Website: slack
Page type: billing-address
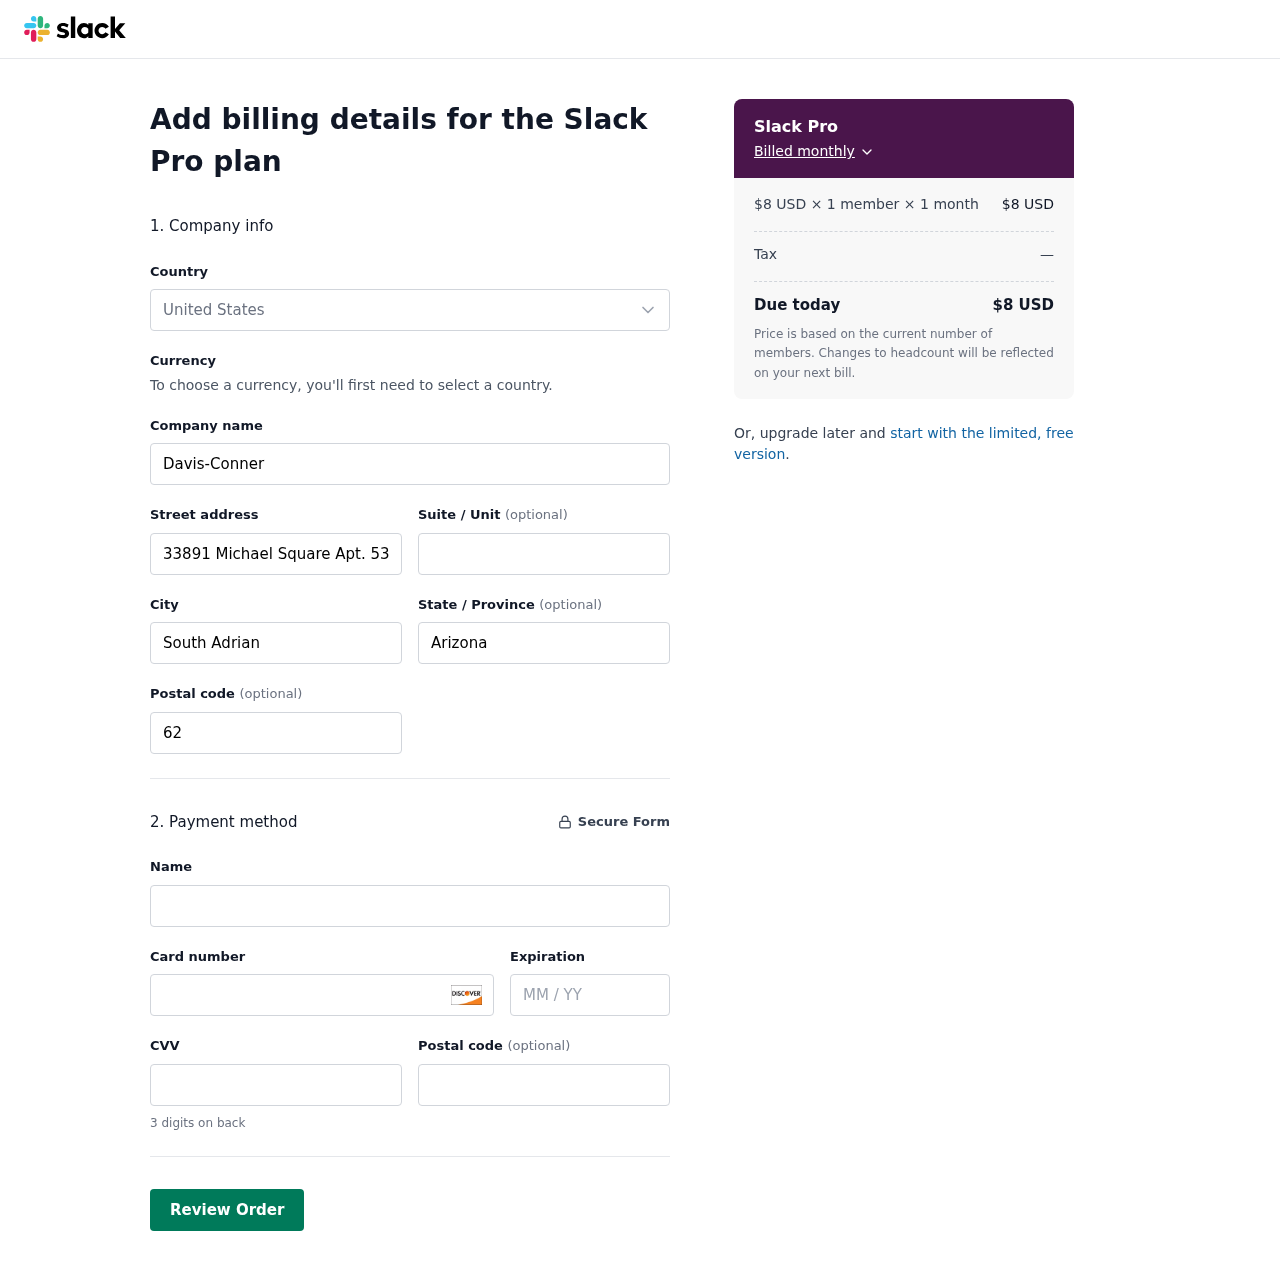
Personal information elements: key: PII_CARD_CVV
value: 855
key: PII_CARD_EXPIRY
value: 01/27
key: PII_CARD_NUMBER
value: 6525 0646 6898 7265
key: PII_CITY
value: South Adrian
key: PII_COMPANY
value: Davis-Conner
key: PII_COUNTRY
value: United States
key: PII_FULLNAME
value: John Morgan
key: PII_POSTCODE
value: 62716
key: PII_STATE
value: Arizona
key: PII_STREET
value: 33891 Michael Square Apt. 538
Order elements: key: ORDER_PLAN_PRICE
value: $8 USD
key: ORDER_NUM_MEMBERS
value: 1 member
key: ORDER_NUM_MONTHS
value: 1 month
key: ORDER_SUBTOTAL
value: $8 USD
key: ORDER_TAX
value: —
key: ORDER_TOTAL
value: $8 USD